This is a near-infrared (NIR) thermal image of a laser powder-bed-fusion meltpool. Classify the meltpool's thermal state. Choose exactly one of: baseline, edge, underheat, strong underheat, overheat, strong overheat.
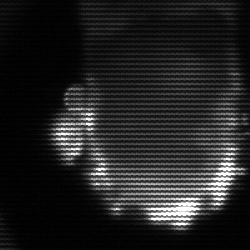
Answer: baseline